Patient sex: F
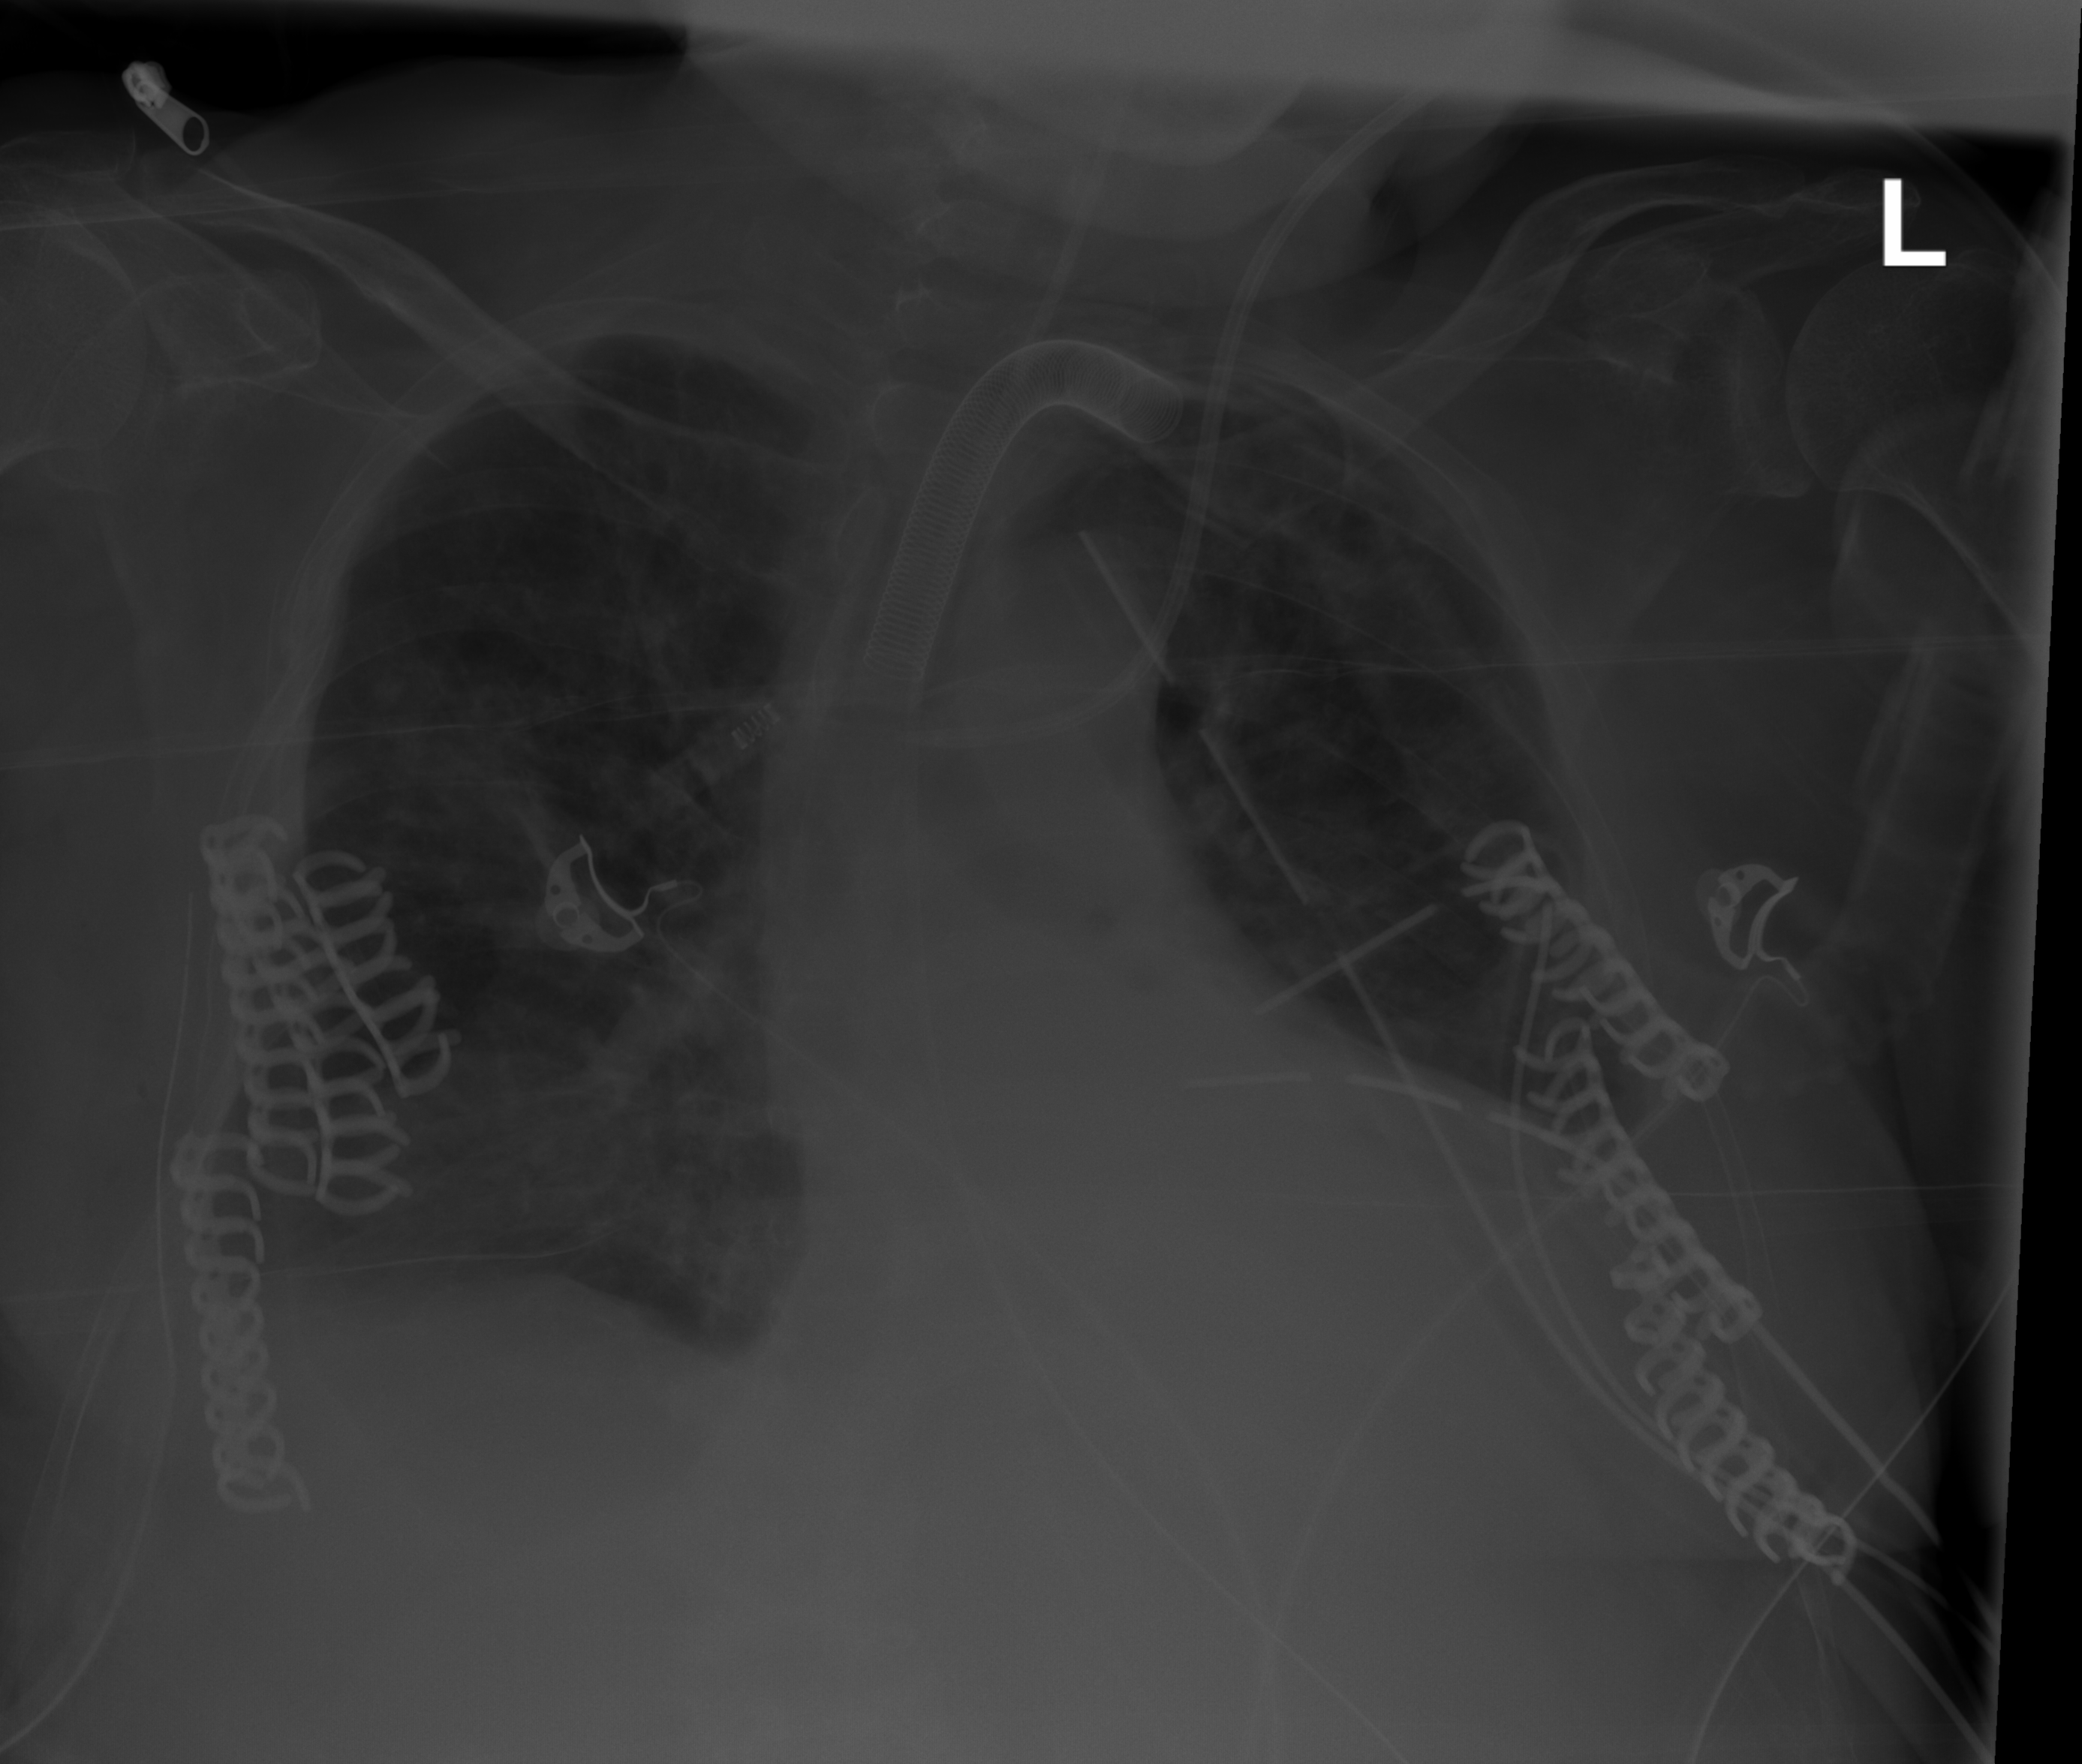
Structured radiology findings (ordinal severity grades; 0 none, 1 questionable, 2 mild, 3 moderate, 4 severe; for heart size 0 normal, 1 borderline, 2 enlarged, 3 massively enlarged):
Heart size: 1
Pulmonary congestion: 0
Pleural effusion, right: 2
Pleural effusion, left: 2
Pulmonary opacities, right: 1
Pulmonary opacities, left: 2
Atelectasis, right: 2
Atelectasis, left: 2